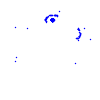
Particle: pion